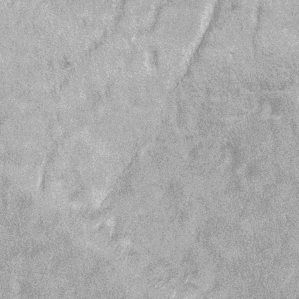
Label: frost